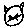
Label: cat